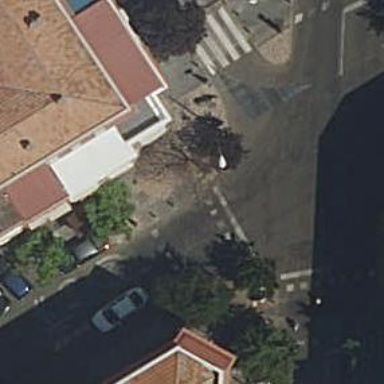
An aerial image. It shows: Zebra crossing with traffic signals. The crossing is marked by traffic lights.